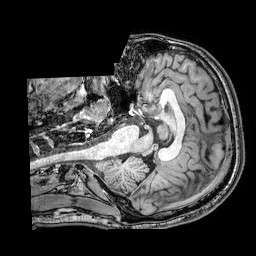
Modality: T1w
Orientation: axial
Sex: male
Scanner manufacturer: philips
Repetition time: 0.008191 s
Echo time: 0.00375 s